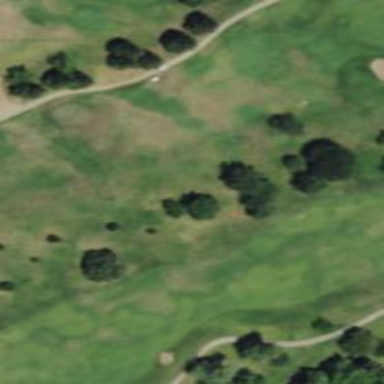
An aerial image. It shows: Scenic golf fairway.